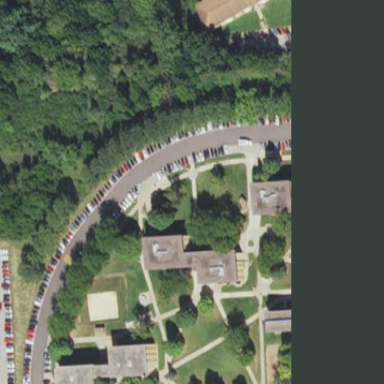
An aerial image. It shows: Parking area with surface.